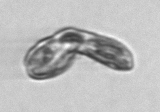
Label: Karenia